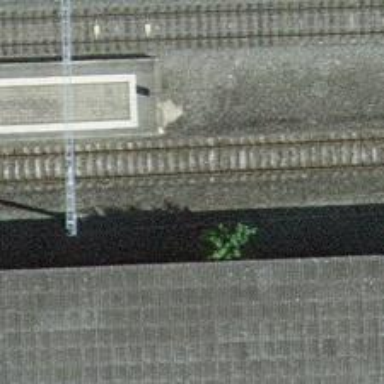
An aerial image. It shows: Close-up of railway platform edge.